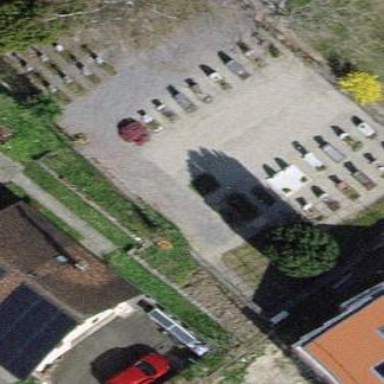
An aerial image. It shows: Cemetery.